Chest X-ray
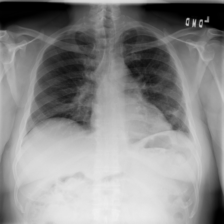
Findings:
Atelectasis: negative
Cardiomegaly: negative
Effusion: negative
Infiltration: negative
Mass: negative
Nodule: negative
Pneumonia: negative
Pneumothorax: negative
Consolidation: negative
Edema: negative
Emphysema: negative
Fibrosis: negative
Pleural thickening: negative
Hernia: negative